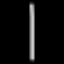
Label: line